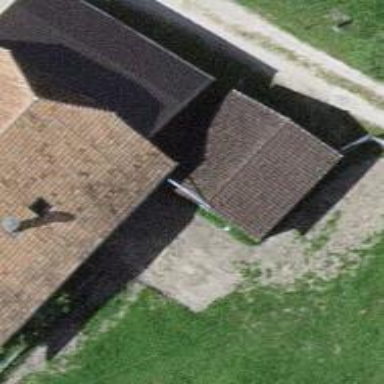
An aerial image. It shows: Garage.